Question: I am developing add-in for Outlook 2010. I have to get all rules and descriptions for them. I can access to the rules, but I don't understand how to get descriptions like on the picture.
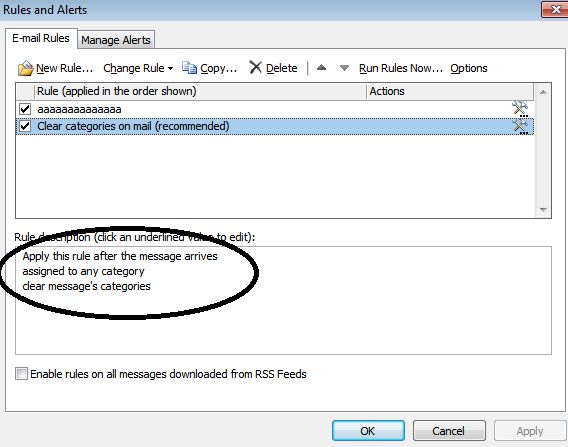
Answer: The rule description isn't provided directly in the - but you could interpret it yourself by enumerating and translating the <URL>.